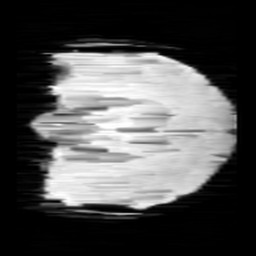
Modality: minIP
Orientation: coronal
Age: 11
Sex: female
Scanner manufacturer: siemens
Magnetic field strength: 3 T
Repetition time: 0.027 s
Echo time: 0.02 s